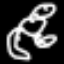
Label: frog